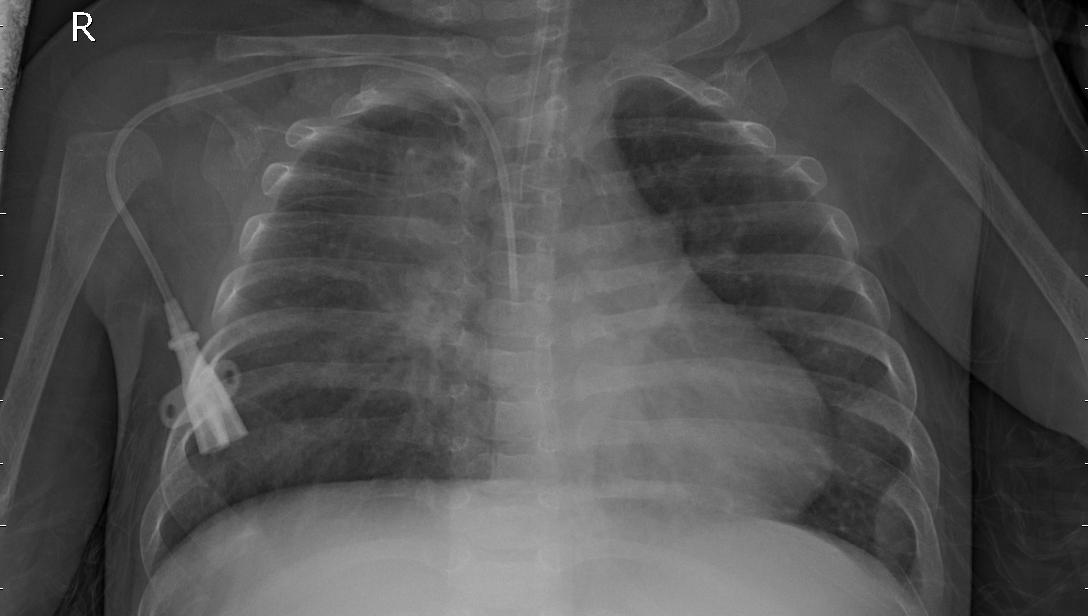
Diagnosis: PNEUMONIA